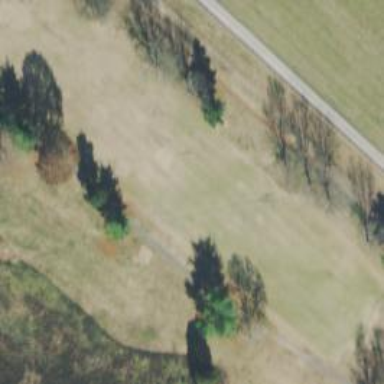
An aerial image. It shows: Scenic golf fairway.